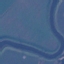
Land use / land cover: River